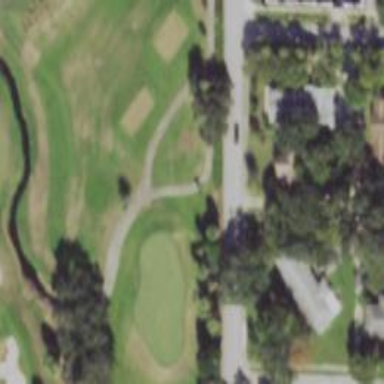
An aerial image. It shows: Service road designated as golf cart path.